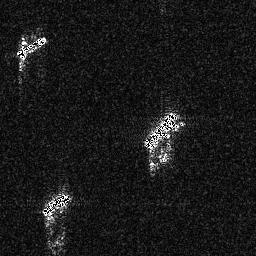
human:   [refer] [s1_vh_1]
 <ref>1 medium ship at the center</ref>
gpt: <box>[[55, 42, 69, 58, 0]]</box>